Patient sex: F
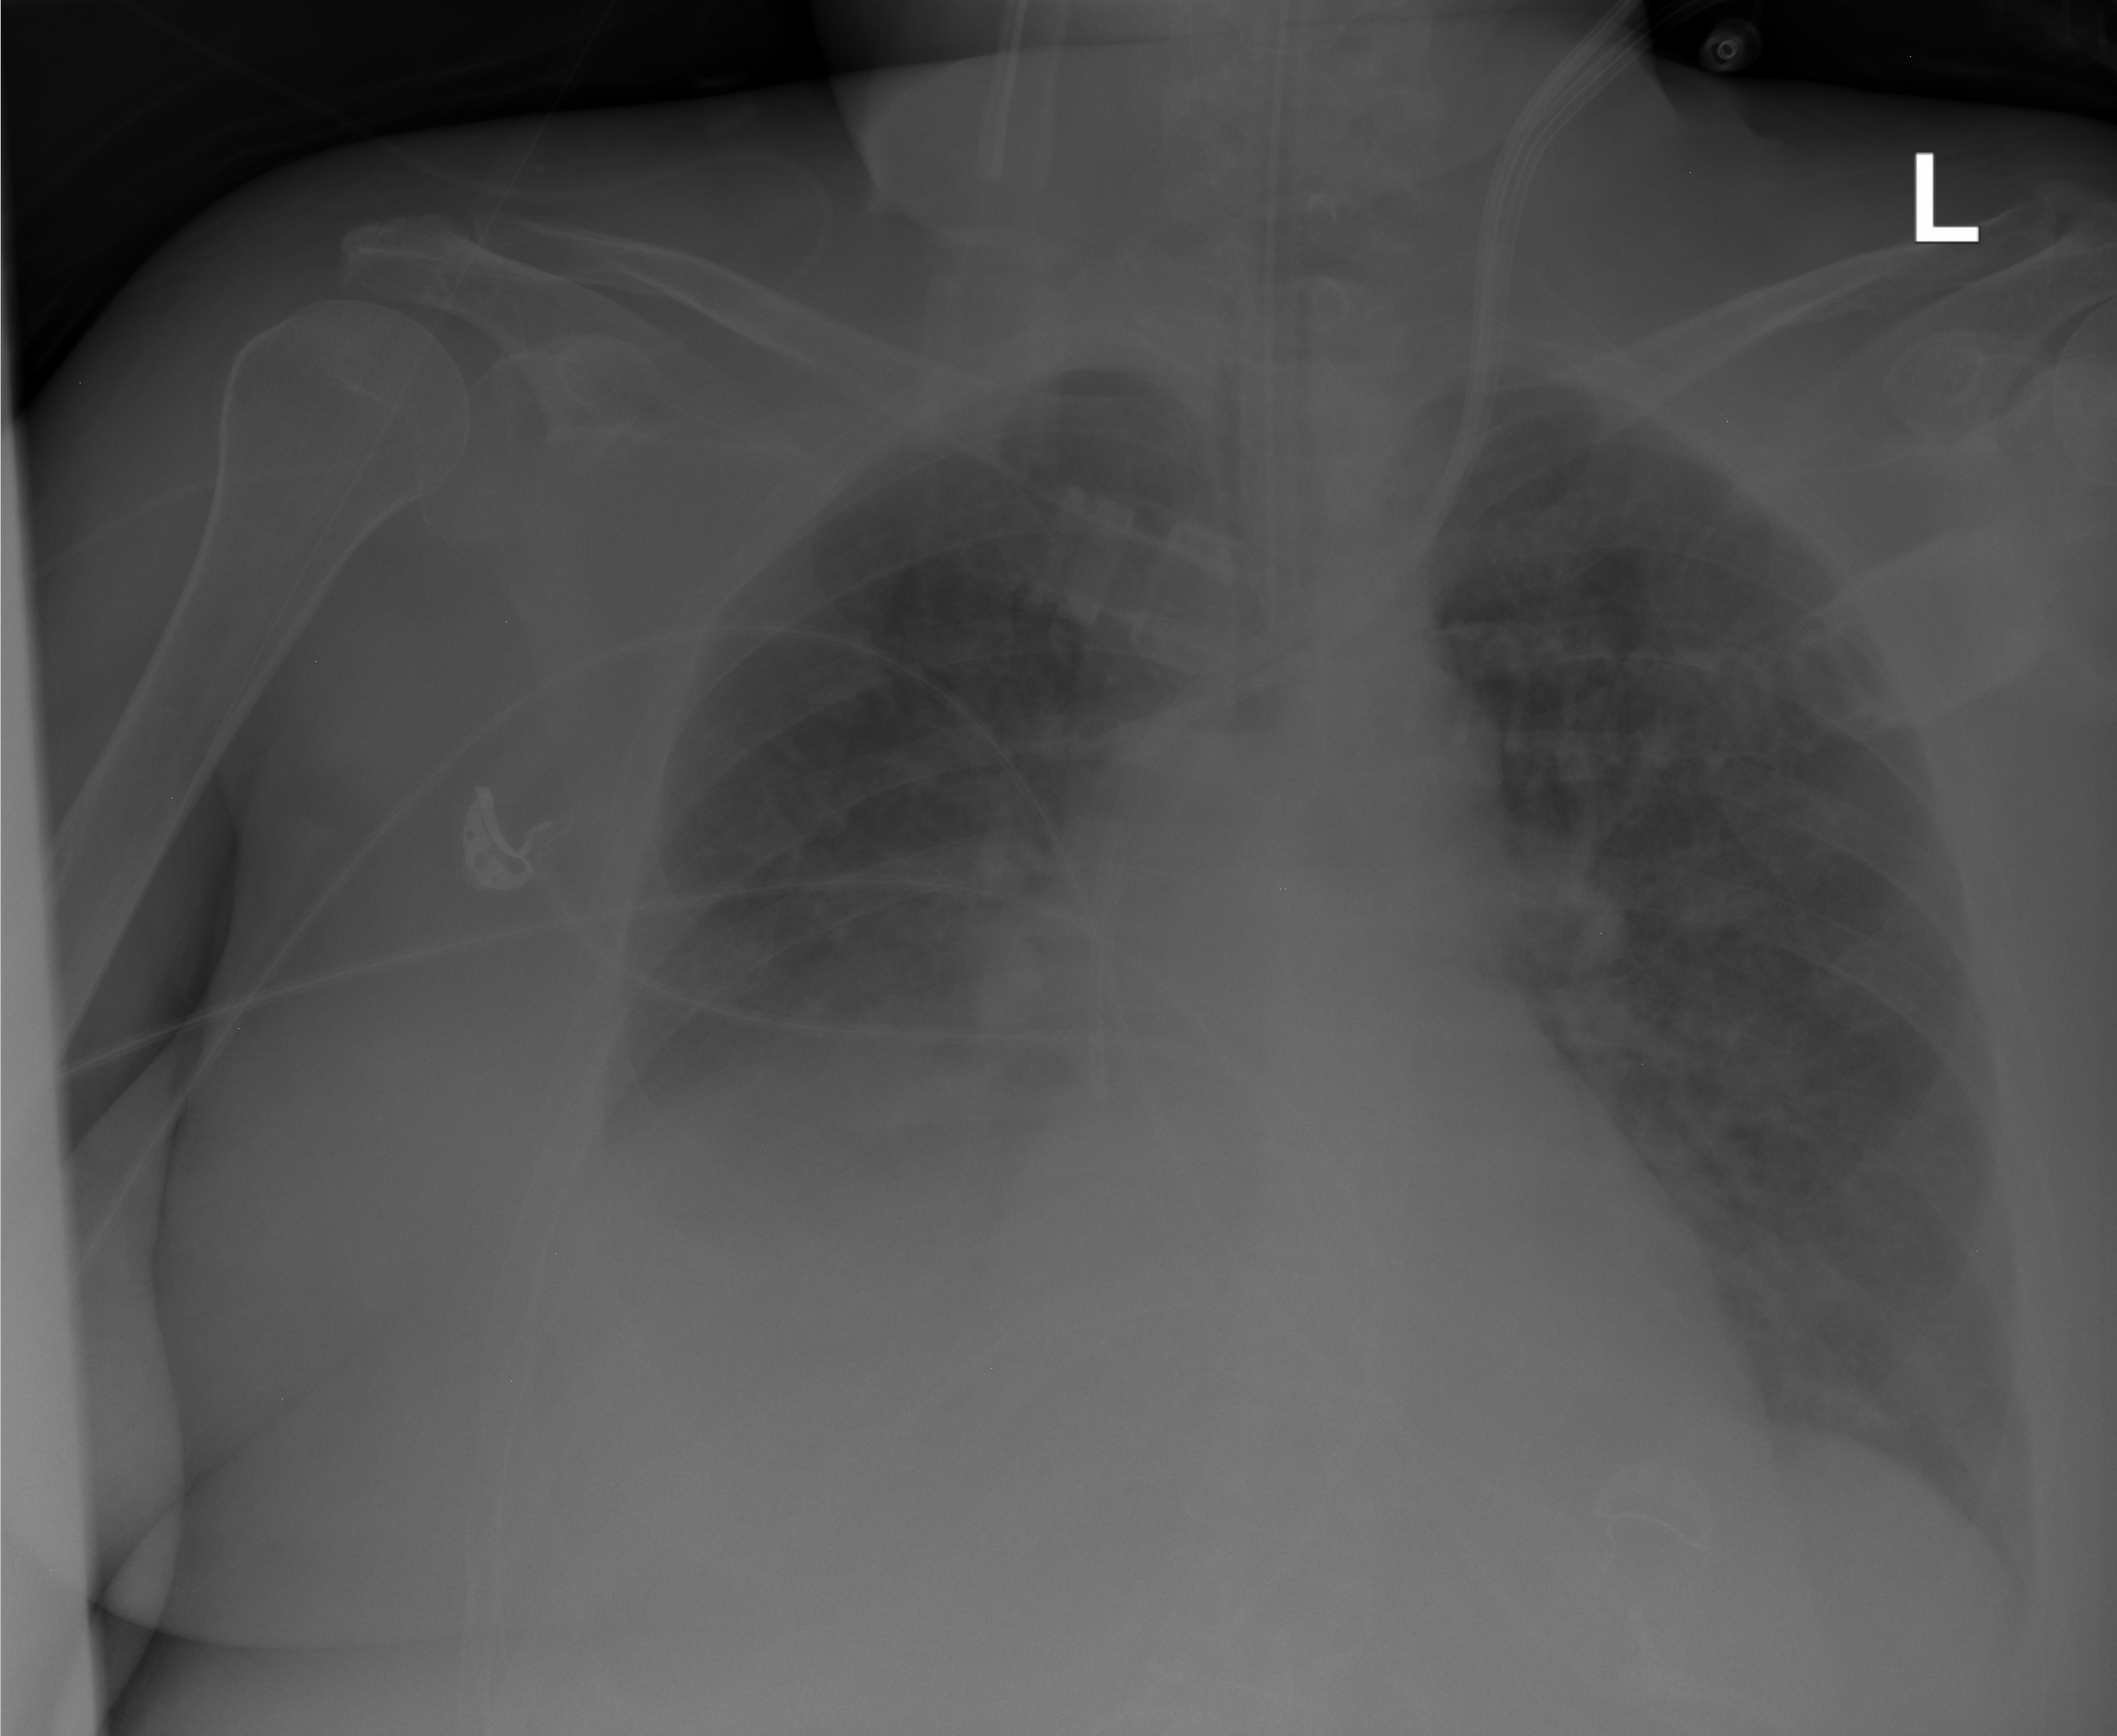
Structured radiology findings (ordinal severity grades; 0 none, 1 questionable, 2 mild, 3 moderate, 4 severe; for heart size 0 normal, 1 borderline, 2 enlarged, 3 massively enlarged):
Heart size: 1
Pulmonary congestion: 0
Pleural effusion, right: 3
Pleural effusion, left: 2
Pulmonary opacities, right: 3
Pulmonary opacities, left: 0
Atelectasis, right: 0
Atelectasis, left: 2